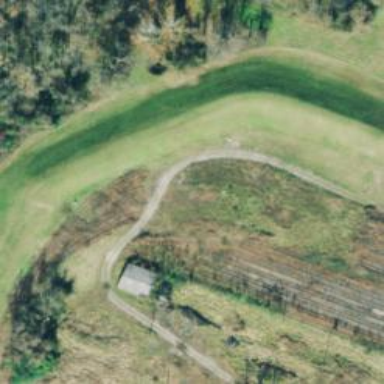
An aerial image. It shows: Abandoned railway yard.